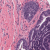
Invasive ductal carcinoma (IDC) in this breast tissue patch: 0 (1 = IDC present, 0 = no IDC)